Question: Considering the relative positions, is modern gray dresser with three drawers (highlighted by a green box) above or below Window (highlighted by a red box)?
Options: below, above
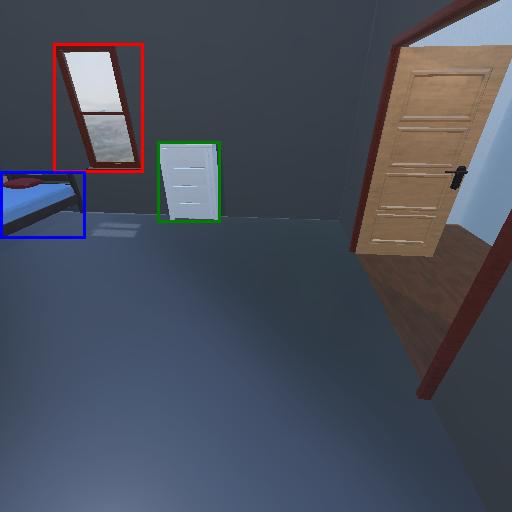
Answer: below